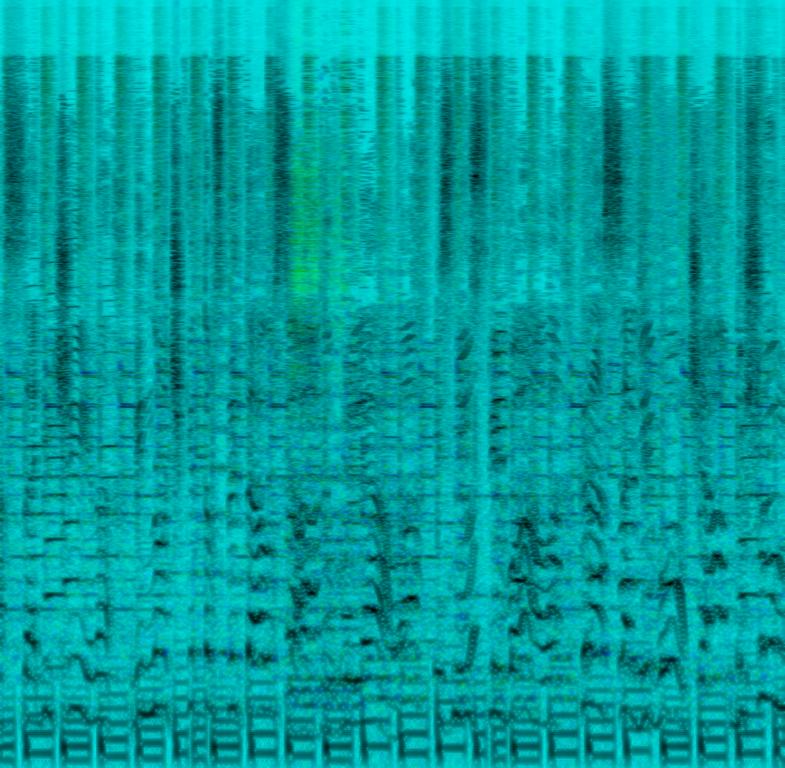
This song is a lively Ukrainian duet. The tempo is fast and upbeat with a bright keyboard harmony, infectious drumming , groovy bass line and rhythmic acoustic guitar. The music is energetic, enthusiastic, lively, high-spirited , cheerful, happy, warm, buoyant and catchy with a simple melody. This song is a Ukrainian Pop song.